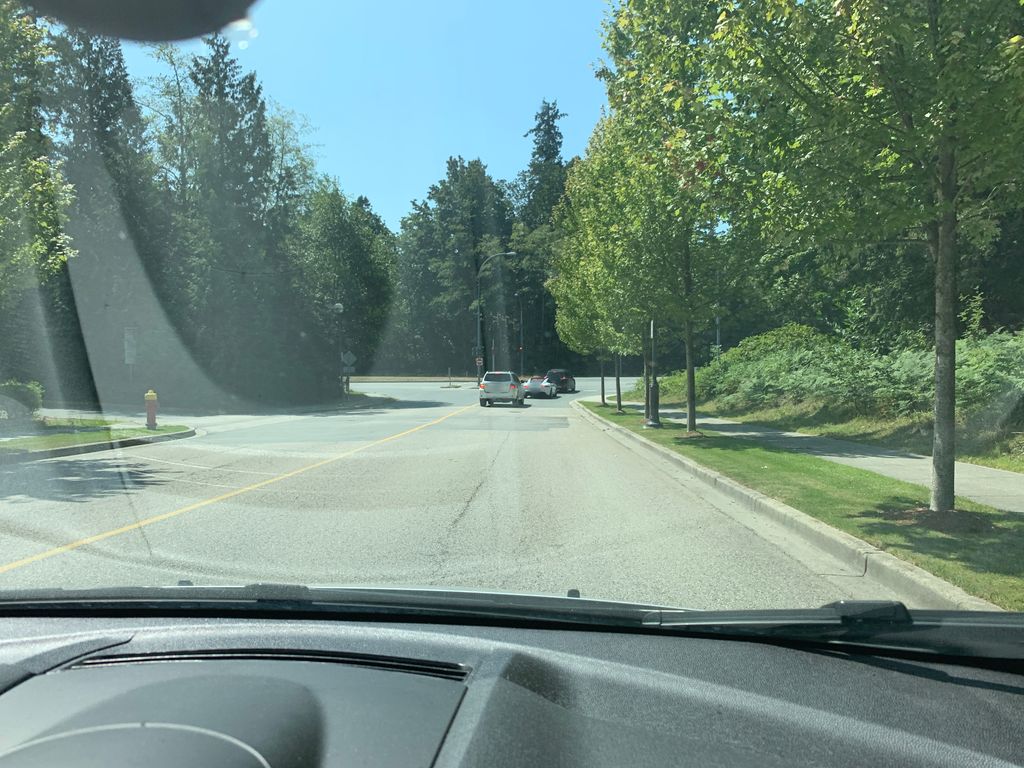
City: vancouver